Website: lowes
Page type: payment
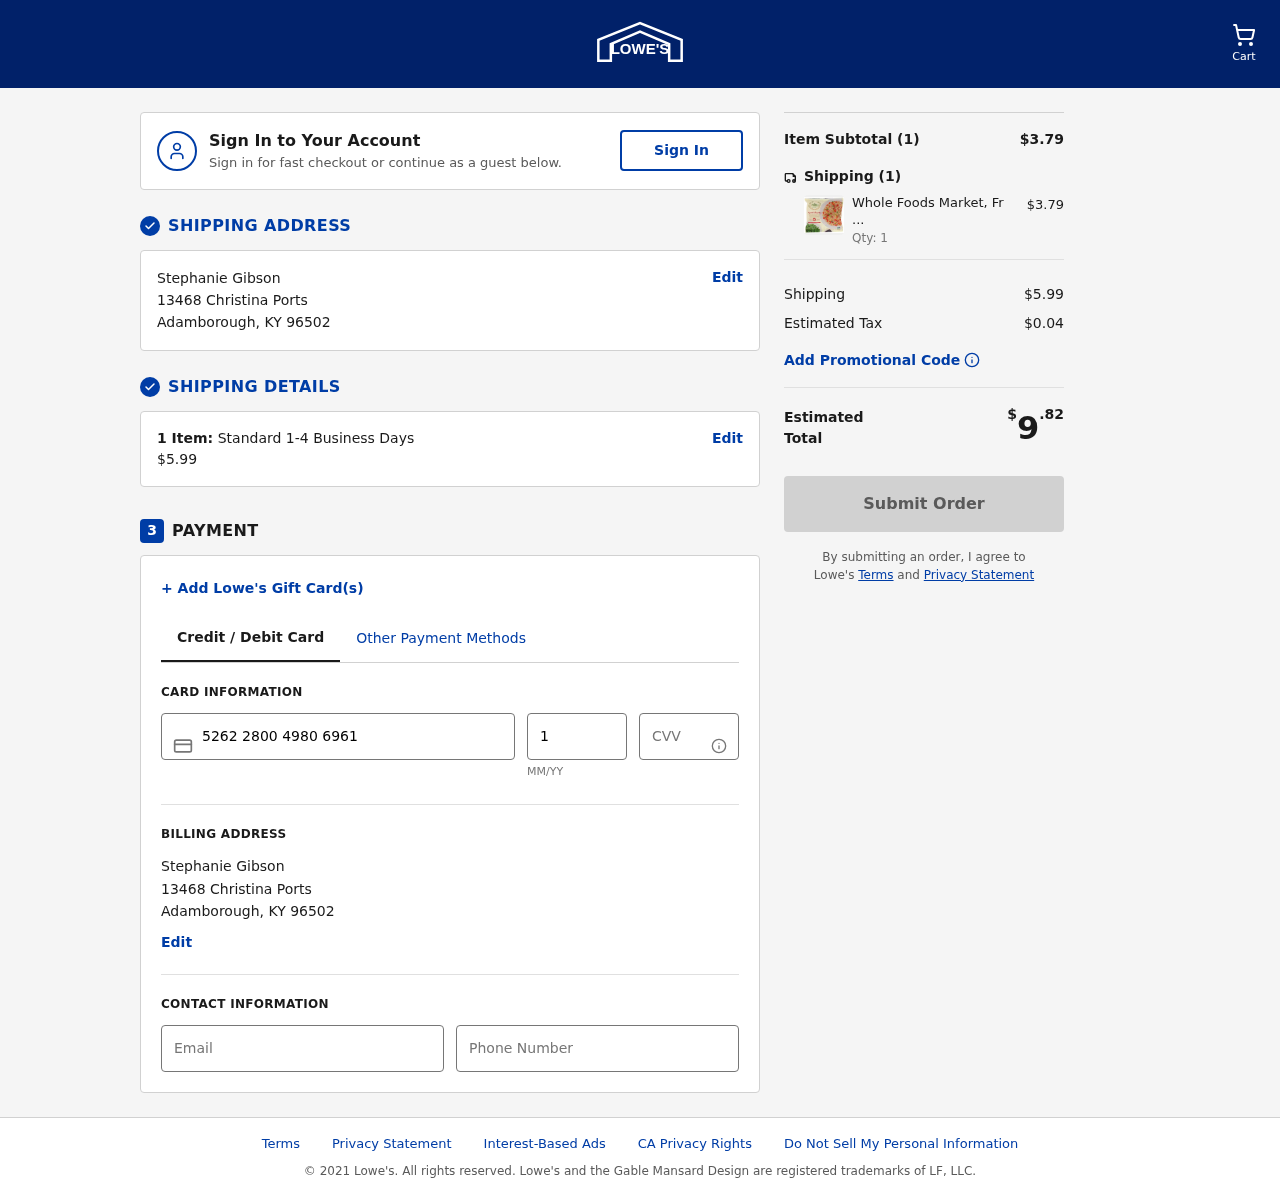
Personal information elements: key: PII_CARD_CVV
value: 601
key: PII_CARD_EXPIRY
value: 10/26
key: PII_CARD_NUMBER
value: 5262 2800 4980 6961
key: PII_CITY
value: Adamborough
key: PII_EMAIL
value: sgibson@yahoo.com
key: PII_FULLNAME
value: Stephanie Gibson
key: PII_PHONE
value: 2247946390
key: PII_POSTCODE
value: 96502
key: PII_STATE_ABBR
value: KY
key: PII_STREET
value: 13468 Christina Ports
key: PII_FULLNAME2
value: Stephanie Gibson
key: PII_CITY2
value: Adamborough
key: PII_STATE_ABBR2
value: KY
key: PII_POSTCODE_FULL
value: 96502
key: PII_LOCATION13_POSTCODE_EXT
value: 6502
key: PII_POSTCODE_NUMERIC
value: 96502
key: PII_LOCATION13_POSTCODE_EXT_NUMERIC
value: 6502
Product elements: key: PRODUCT1_NAME
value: Whole Foods Market, Fried Rice Vegetable, 20 Ounce
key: PRODUCT1_PRICE
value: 3.79
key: PRODUCT1_QUANTITY
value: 1
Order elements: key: ORDER_NUM_ITEMS
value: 1
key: ORDER_SHIPPING_COST
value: $5.99
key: ORDER_NUM_ITEMS2
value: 1
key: ORDER_SUBTOTAL
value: $3.79
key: ORDER_NUM_ITEMS3
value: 1
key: ORDER_SHIPPING_COST2
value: $5.99
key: ORDER_TAX
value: $0.04
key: ORDER_TOTAL
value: $9.82